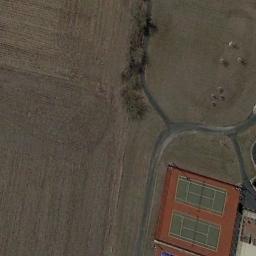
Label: tennis_court